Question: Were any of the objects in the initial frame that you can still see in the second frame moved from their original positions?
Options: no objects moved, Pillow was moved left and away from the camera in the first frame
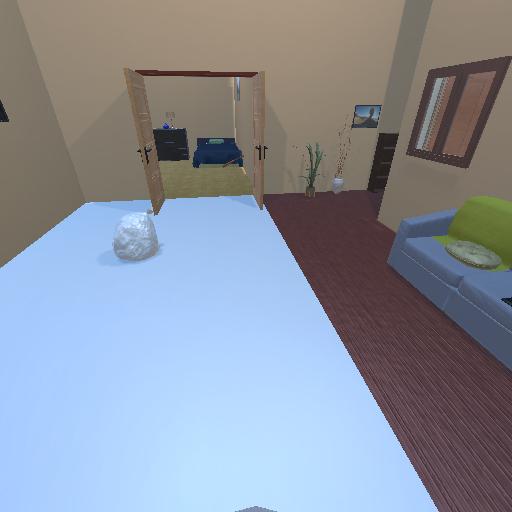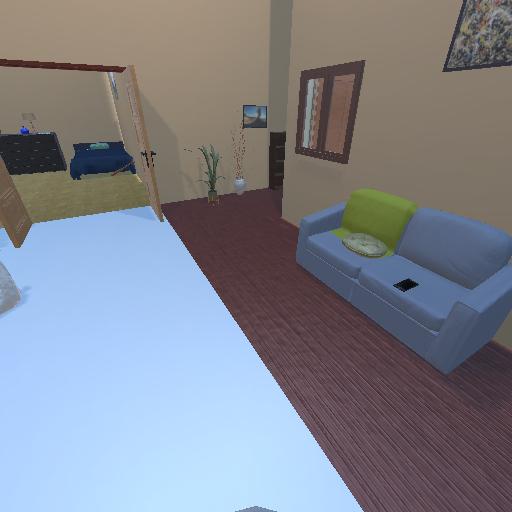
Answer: no objects moved